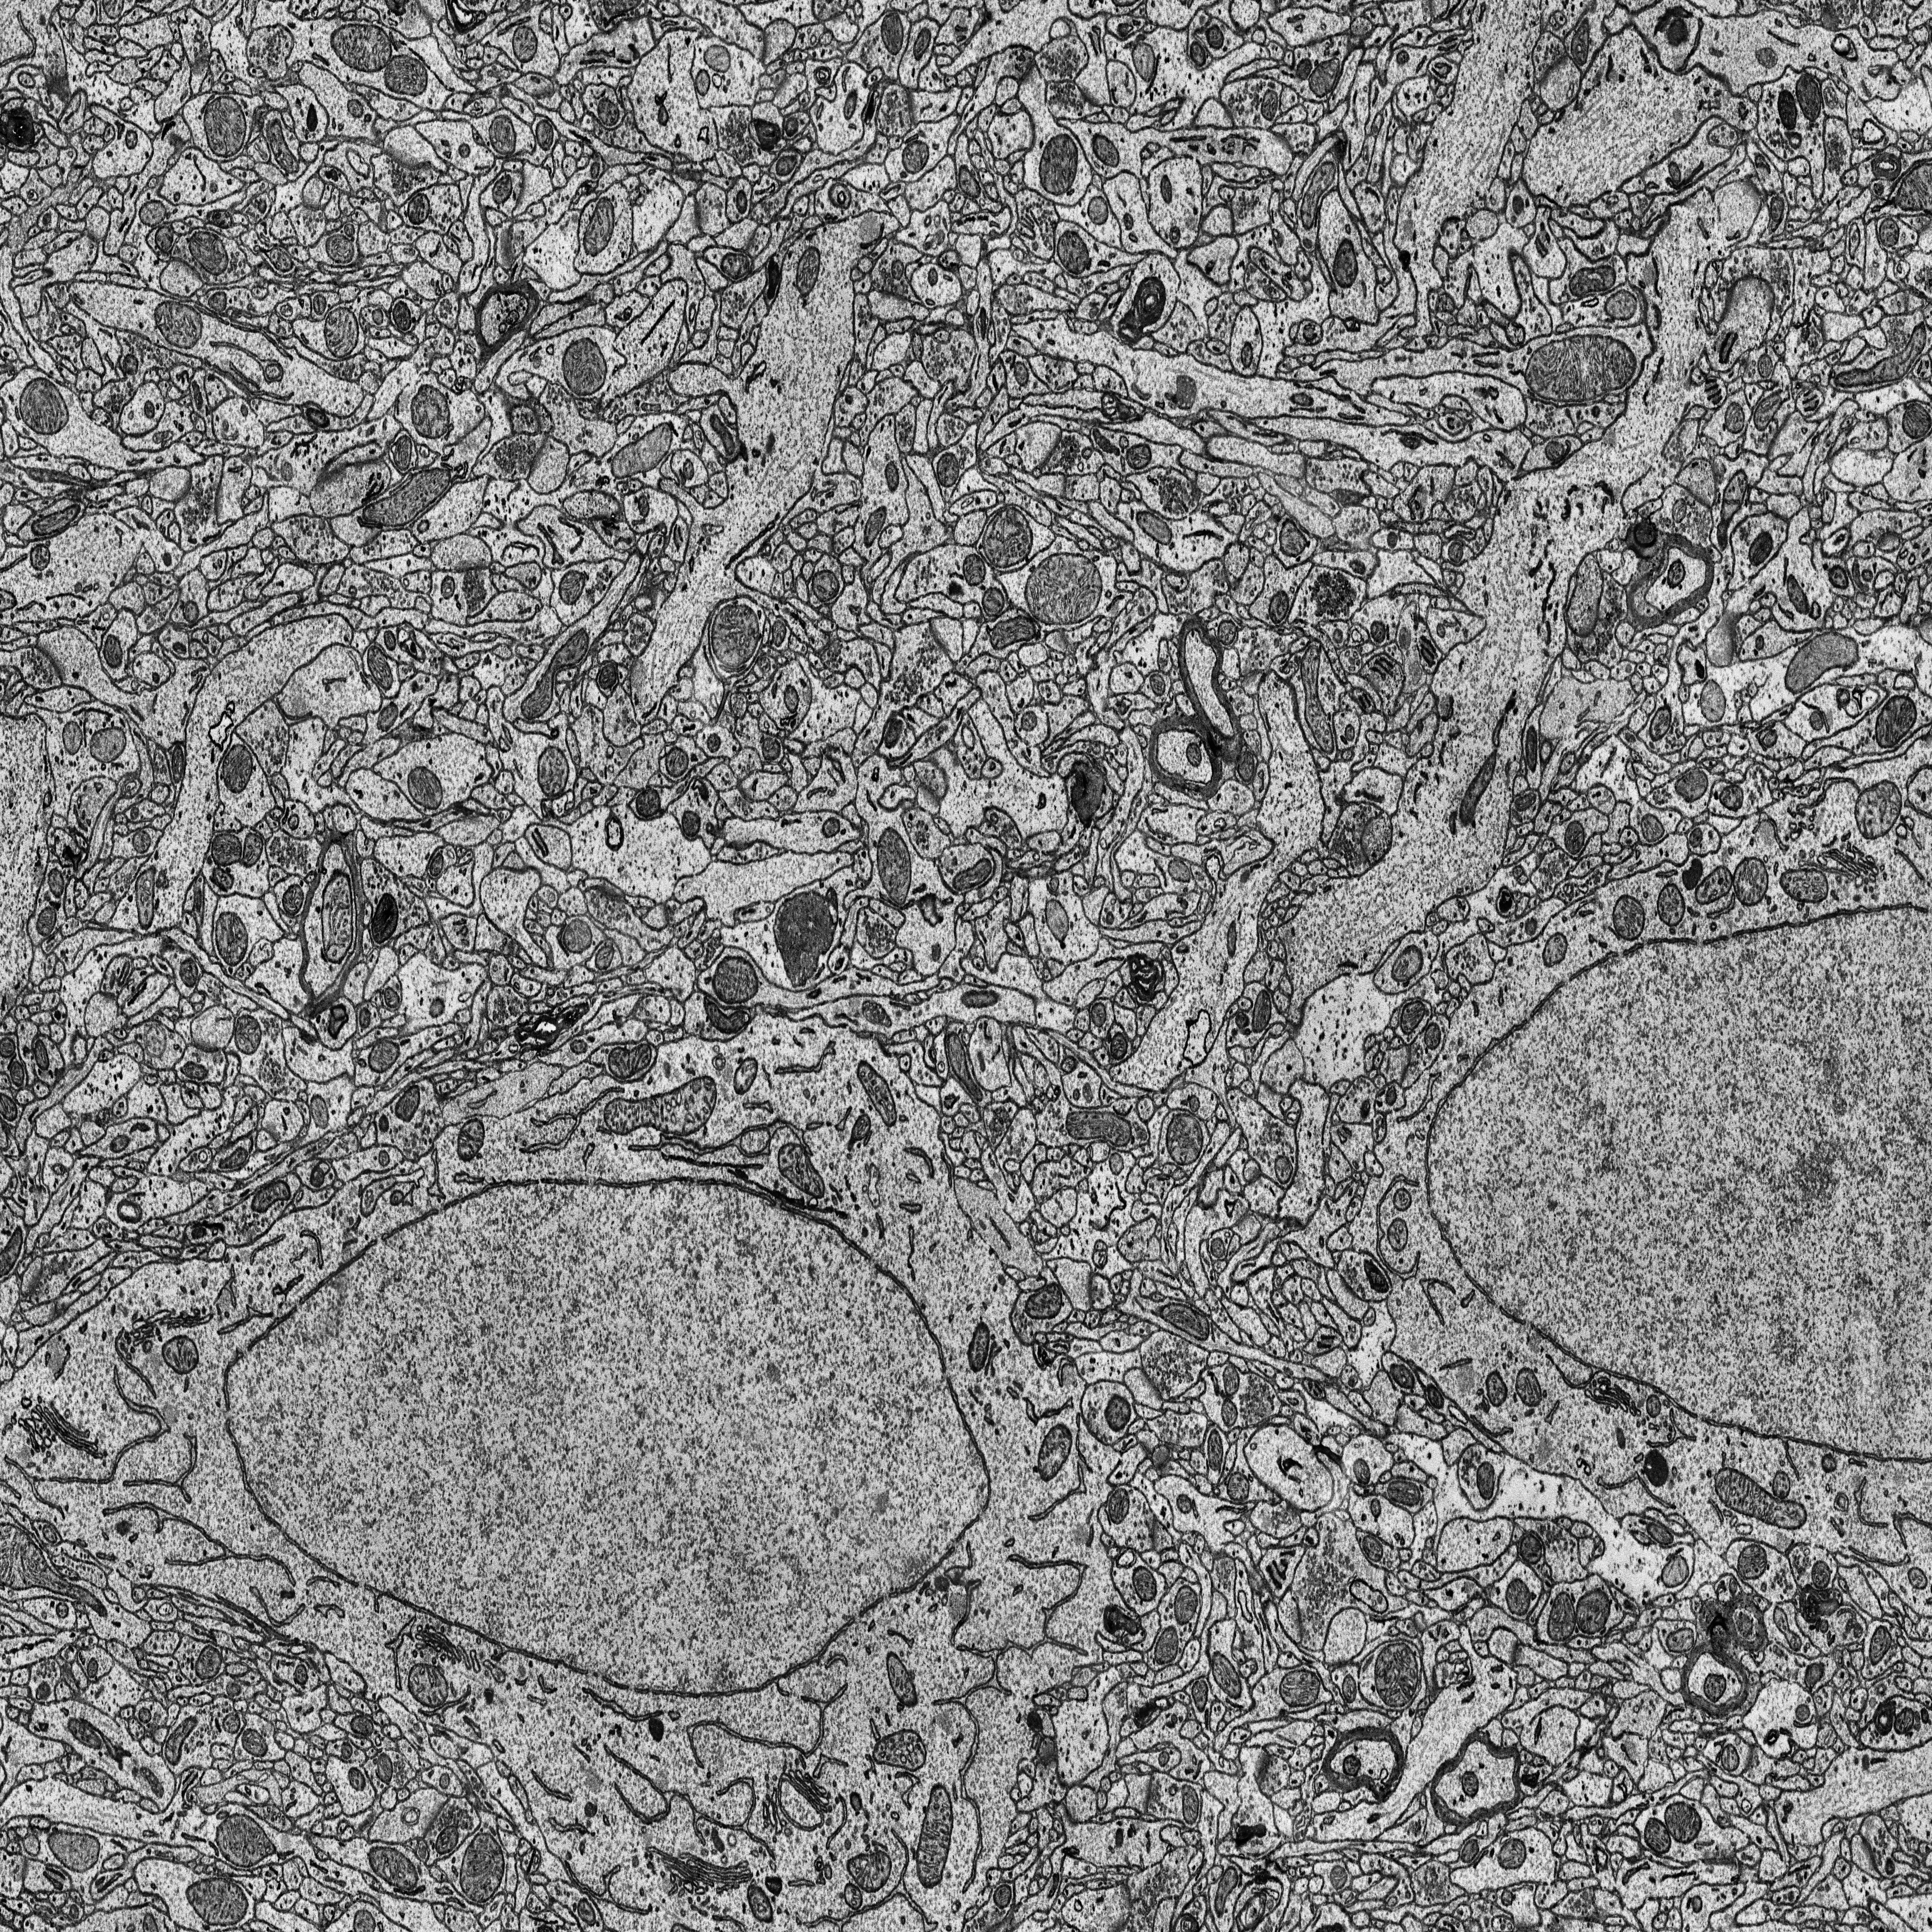
Electron microscopy slice of rat cortex tissue
Slice depth (z): 279
Mitochondria instances in slice: 377